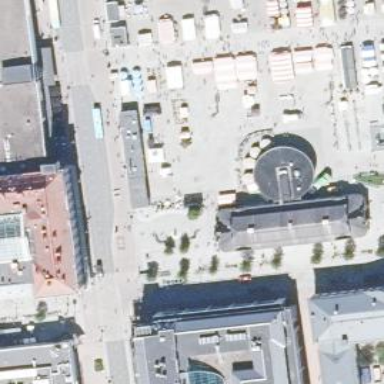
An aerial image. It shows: Retail building that serves as marketplace.